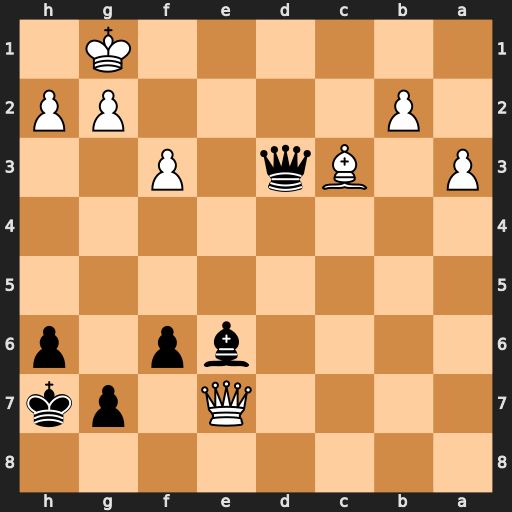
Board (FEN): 8/4Q1pk/4bp1p/8/8/P1Bq1P2/1P4PP/6K1
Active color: b
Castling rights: -
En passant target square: -
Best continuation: Qe3+ Kh1 Qc1+ Be1 Qxe1#